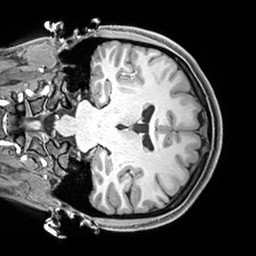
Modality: T1w
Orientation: coronal
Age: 19
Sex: female
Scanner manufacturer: siemens
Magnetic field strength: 3 T
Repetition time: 2.4 s
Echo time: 0.00217 s